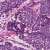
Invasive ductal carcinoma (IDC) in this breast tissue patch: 1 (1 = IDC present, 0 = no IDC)